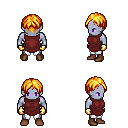
a pixel art fantasy rpg character, male body template, dark elf, purple skin, maroon tunic, white pants, light blonde parted hairstyle, gold gloves, brown shoes, four views (front, back, left, right), 2x2 character sprite sheet, small pixel art, hard edges, no anti-aliasing